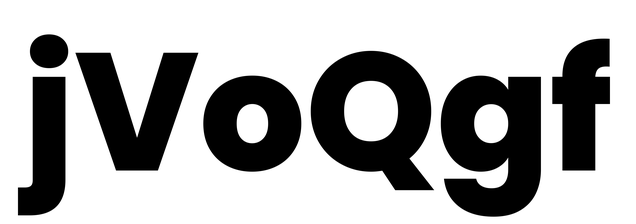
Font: Poppins-ExtraBold